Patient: sex M, age 74
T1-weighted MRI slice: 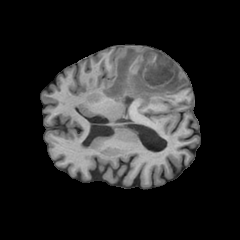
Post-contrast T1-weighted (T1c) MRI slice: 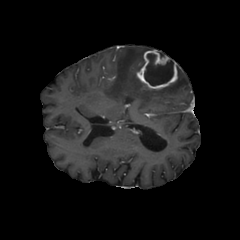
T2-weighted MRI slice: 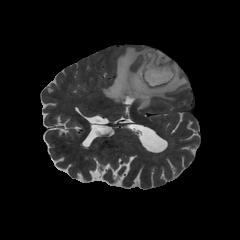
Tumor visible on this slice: yes
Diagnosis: Glioblastoma, IDH-wildtype
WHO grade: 4